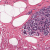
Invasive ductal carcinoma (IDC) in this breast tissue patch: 0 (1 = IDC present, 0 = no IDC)